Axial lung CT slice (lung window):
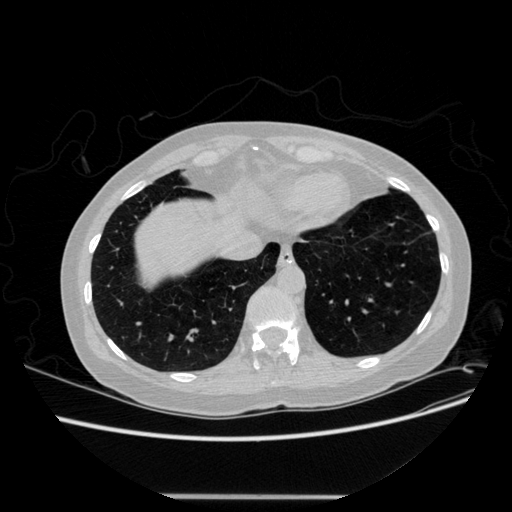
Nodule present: no